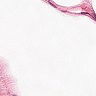
Metastatic tissue present: no